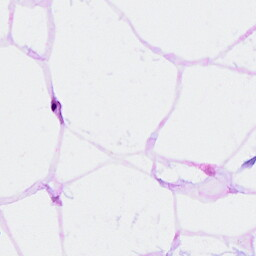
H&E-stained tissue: Breast